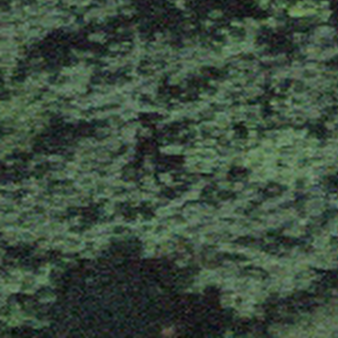
Label: other